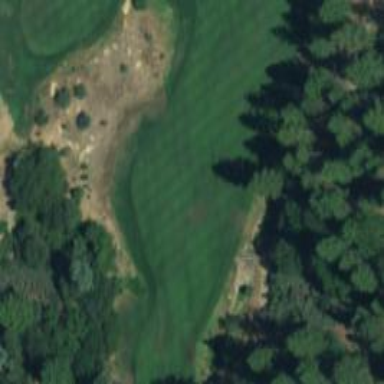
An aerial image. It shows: View of golf hole.